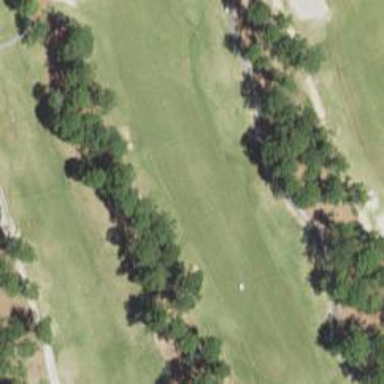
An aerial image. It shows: Golf hole.